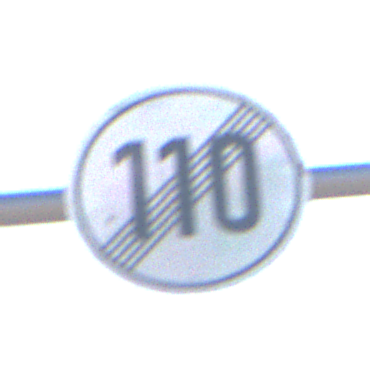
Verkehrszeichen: EndeGeschwindigkeit110
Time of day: MorningAfternoon
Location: Outdoor (Suburban)
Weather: PartlyCloudy
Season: NotSpecified
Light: Natural